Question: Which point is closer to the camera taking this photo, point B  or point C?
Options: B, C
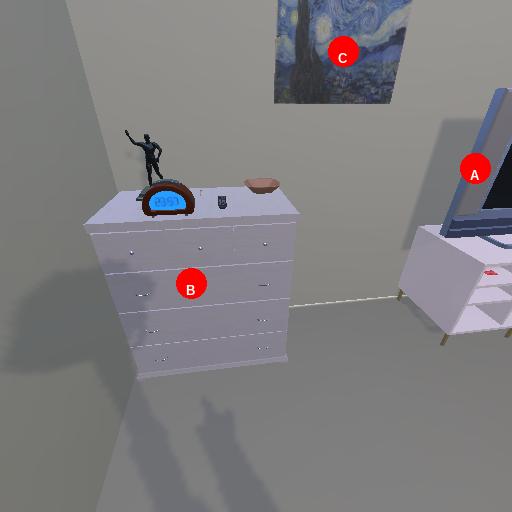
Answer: B